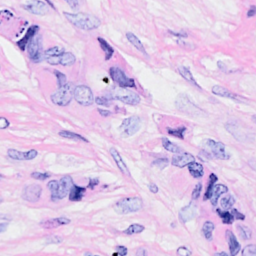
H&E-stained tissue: Breast